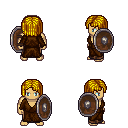
a pixel art fantasy rpg character, male body template, human, tanned skin, brown robe, robe skirt, blonde pageboy hairstyle, shield, four views (front, back, left, right), 2x2 character sprite sheet, small pixel art, hard edges, no anti-aliasing